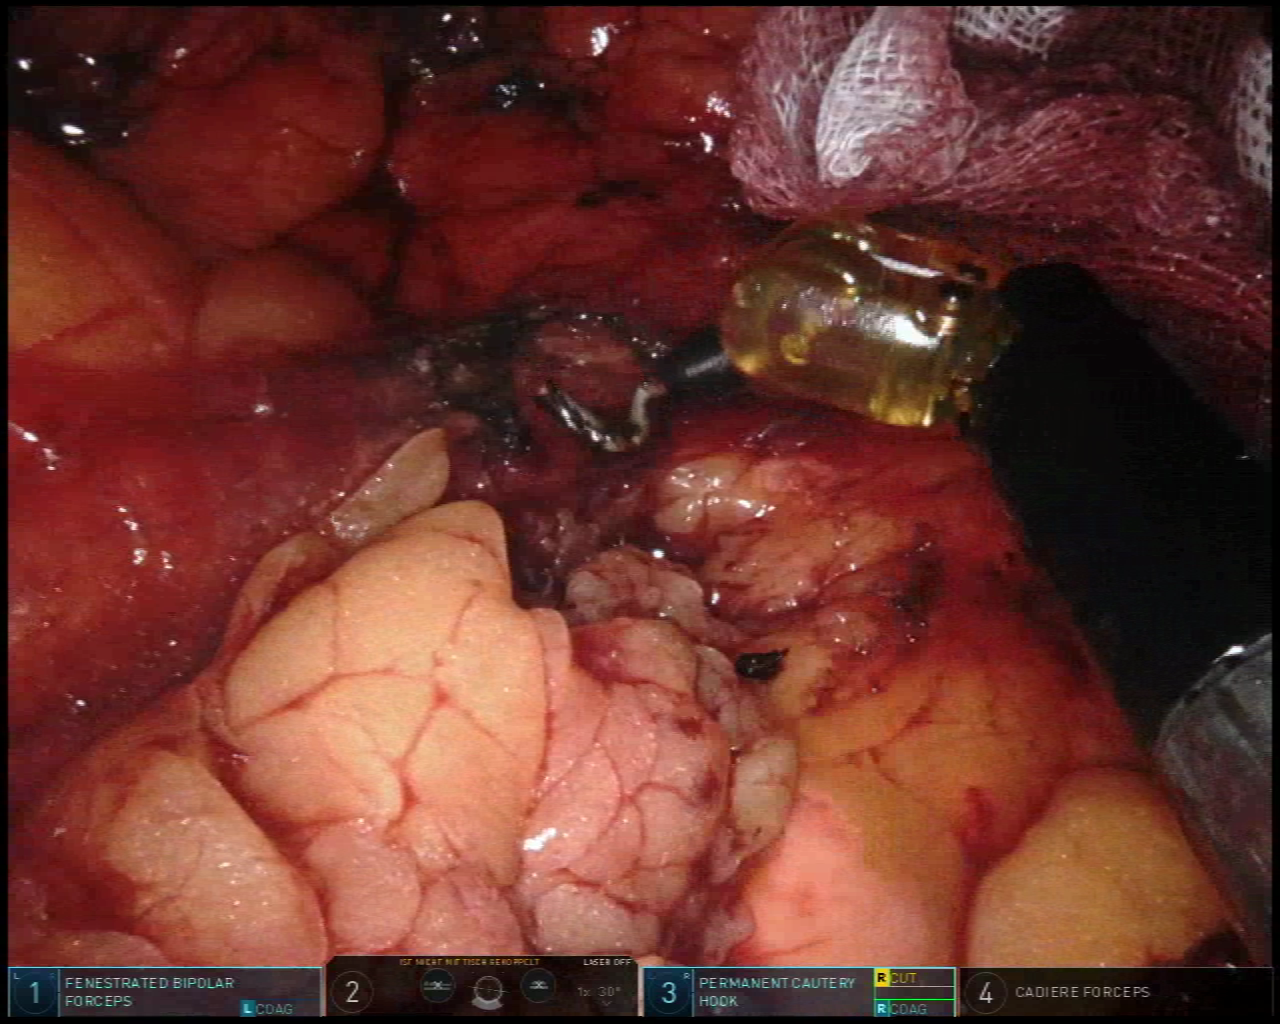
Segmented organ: pancreas
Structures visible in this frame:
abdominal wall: no
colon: no
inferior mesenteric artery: no
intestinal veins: no
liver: no
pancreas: yes
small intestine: no
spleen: no
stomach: no
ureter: no
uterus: no
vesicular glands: no